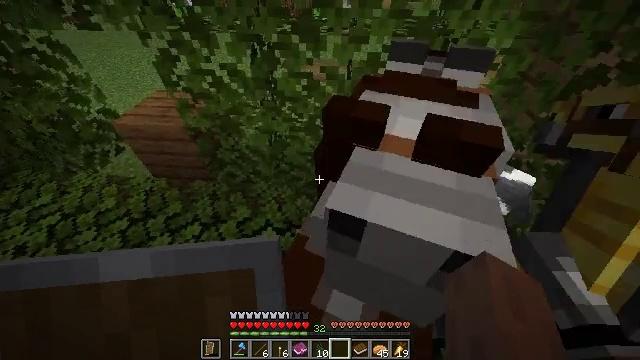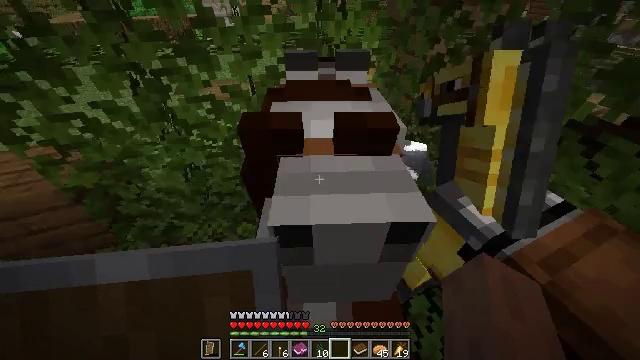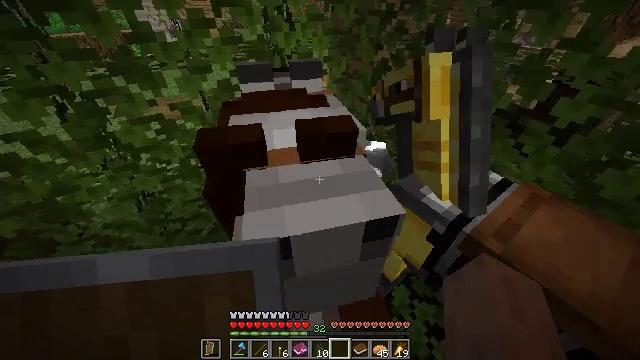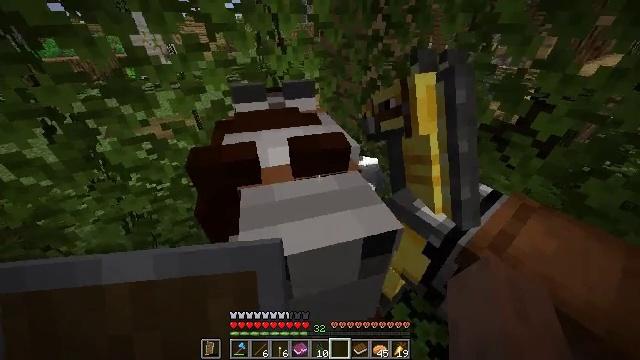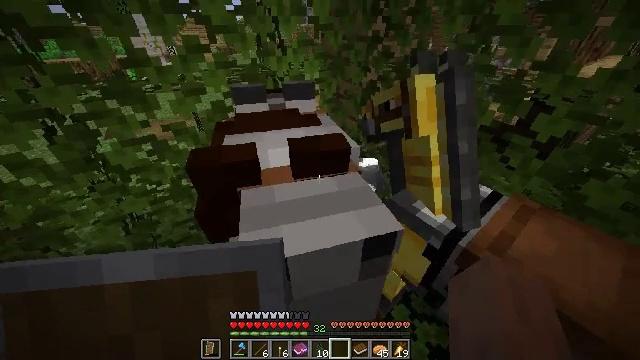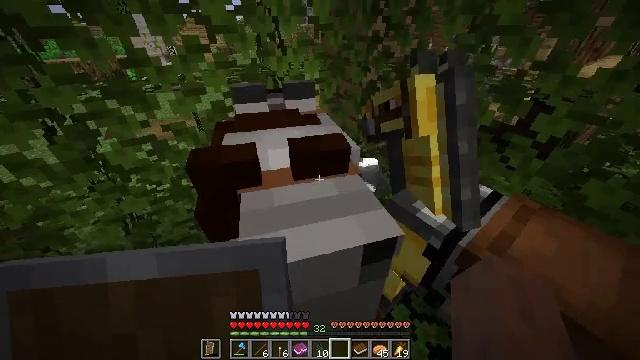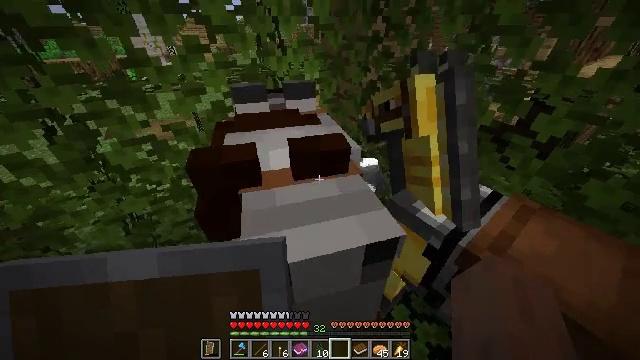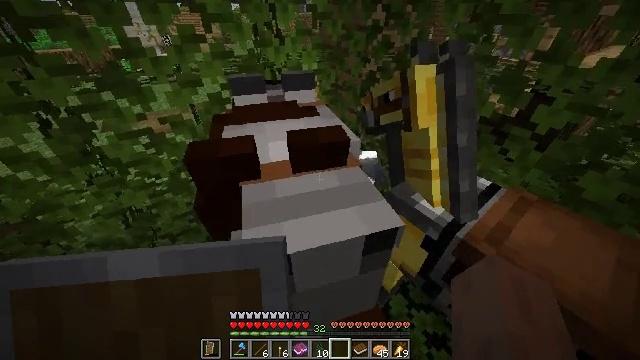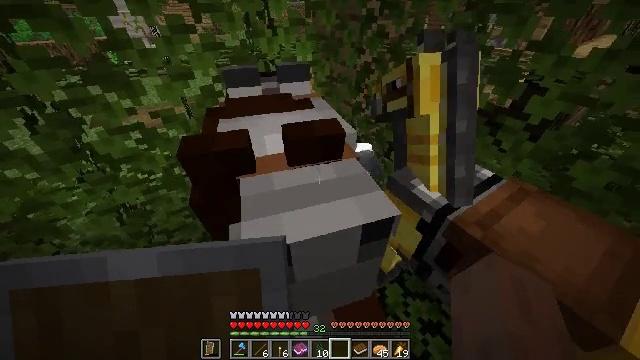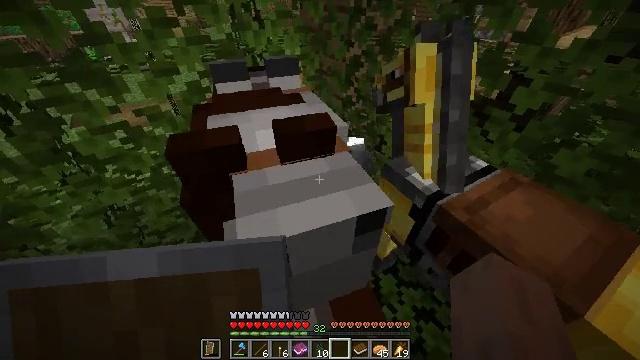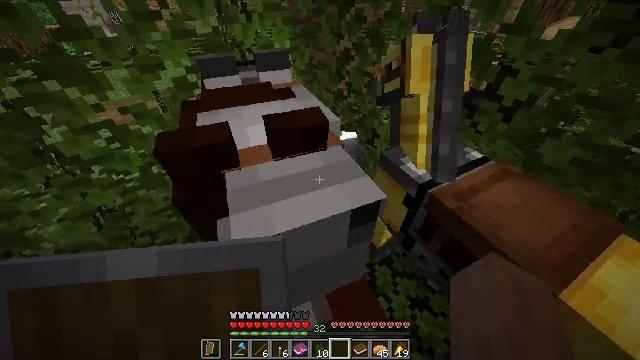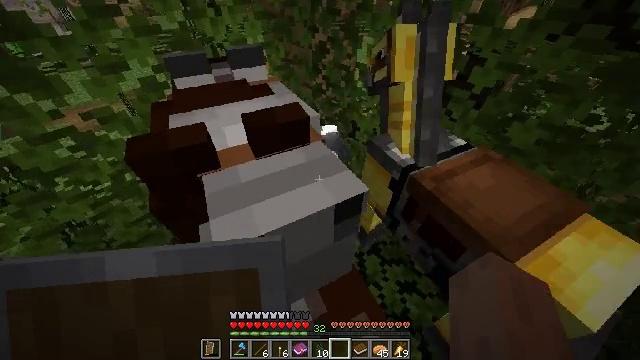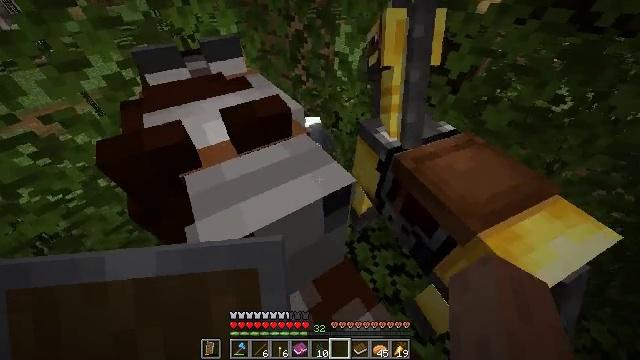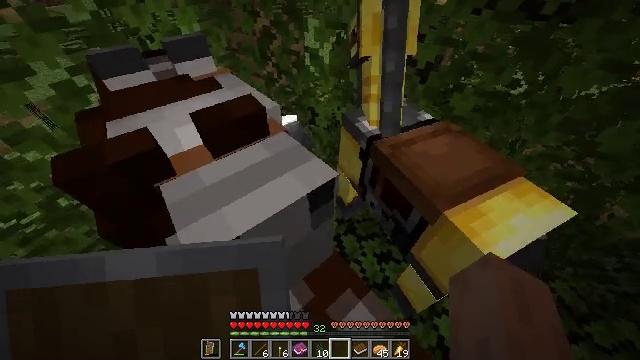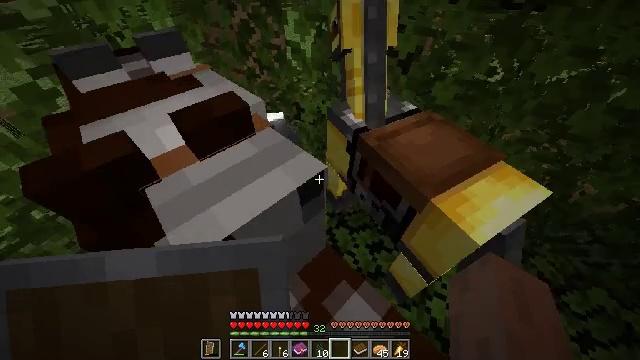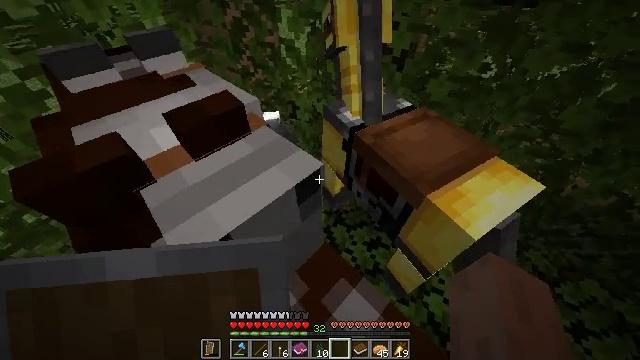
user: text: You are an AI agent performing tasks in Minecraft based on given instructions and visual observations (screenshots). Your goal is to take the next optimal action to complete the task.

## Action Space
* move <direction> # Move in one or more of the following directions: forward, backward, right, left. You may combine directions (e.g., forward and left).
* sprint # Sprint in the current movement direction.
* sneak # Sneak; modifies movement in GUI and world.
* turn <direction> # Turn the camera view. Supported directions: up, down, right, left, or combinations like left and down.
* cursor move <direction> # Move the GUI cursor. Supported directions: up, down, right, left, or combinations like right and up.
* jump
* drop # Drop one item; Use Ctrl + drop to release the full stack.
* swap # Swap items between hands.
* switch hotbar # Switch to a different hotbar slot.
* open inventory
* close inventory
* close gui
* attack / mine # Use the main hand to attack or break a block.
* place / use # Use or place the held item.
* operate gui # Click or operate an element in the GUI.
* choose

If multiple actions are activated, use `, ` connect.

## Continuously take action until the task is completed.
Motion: motion action
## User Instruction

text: Drop a suspicious stew.
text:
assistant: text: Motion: move forward and move right, sprint, turn right and up, jump
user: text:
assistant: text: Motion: move forward and move right, sprint, turn right and up
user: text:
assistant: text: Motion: move forward and move right, sprint, turn up, jump
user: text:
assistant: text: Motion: move forward and move right, sprint, jump
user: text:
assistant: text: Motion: move forward and move right, sprint, jump
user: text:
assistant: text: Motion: move forward and move right, sprint, jump
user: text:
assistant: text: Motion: move forward and move right, sprint, turn down, jump
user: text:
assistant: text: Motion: move forward and move right, sprint, turn right and down
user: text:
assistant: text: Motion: move forward and move right, sprint, turn right and down, jump
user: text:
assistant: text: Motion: move forward and move right, sprint, turn right and down, jump
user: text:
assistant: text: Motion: move forward and move right, sprint, turn right and down, jump
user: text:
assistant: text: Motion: move forward and move right, sprint, turn right and down, jump
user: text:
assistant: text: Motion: move forward and move right, sprint, turn right
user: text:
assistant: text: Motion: move forward and move right, sprint, turn right and down, jump
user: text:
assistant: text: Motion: move forward and move right, sprint, turn right, jump
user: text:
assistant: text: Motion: move forward and move right, sprint, turn right, jump
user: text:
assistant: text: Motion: move forward and move right, sprint, turn right, jump
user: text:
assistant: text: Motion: move forward and move right, sprint, jump
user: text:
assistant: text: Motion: move forward and move right, sprint, jump
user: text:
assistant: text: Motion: move forward and move right, sprint, jump
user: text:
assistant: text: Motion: move forward and move right, sprint, jump
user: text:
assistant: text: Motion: move forward and move right, sprint, jump
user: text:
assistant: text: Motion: move forward and move right, sprint
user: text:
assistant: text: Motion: move forward and move right, sprint, jump
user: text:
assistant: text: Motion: move forward and move right, sprint, jump
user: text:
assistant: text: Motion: move forward and move right, sprint, jump
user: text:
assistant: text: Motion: move forward and move right, sprint
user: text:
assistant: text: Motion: move forward and move right, sprint, jump
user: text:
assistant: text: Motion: move forward and move right, sprint, jump
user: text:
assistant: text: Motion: move forward and move right, sprint, turn right, jump